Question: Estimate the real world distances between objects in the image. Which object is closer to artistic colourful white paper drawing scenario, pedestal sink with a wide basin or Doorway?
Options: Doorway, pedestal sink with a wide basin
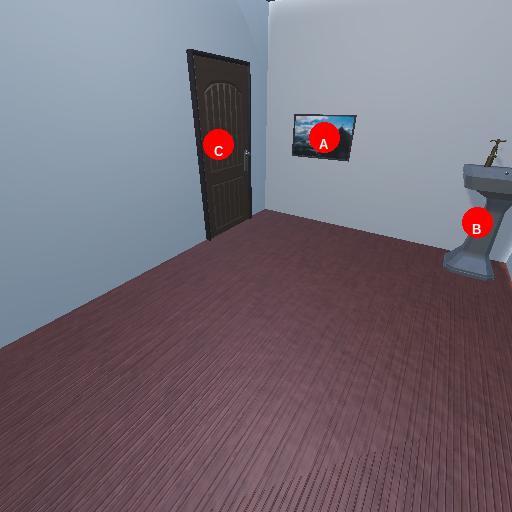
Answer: Doorway